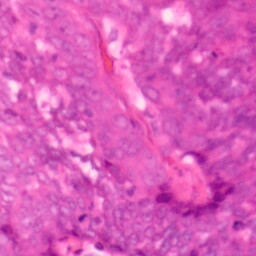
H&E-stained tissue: Colon